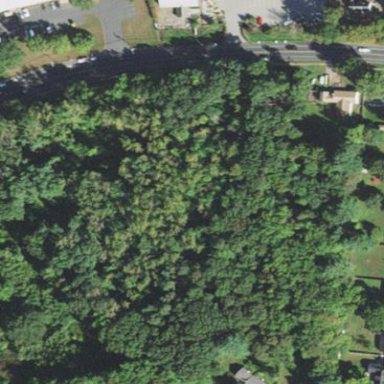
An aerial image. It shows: Existing preserved open space in the woodland.